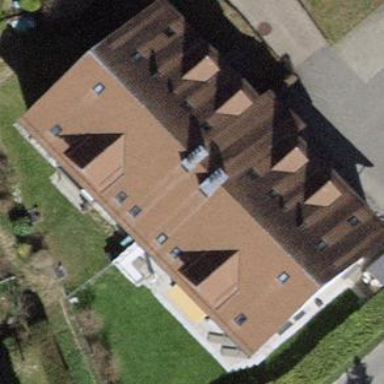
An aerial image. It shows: Gabled roof adorns the apartments building.